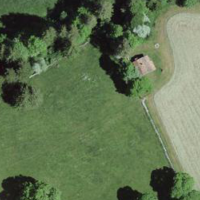
EUNIS habitat code: 52
Species observed at this site:
Stictoleptura rubra
Cymbalaria muralis
Hoplia argentea